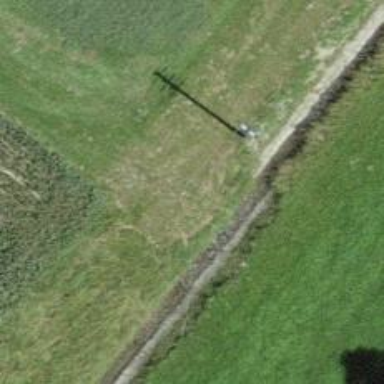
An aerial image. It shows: Minor power line.